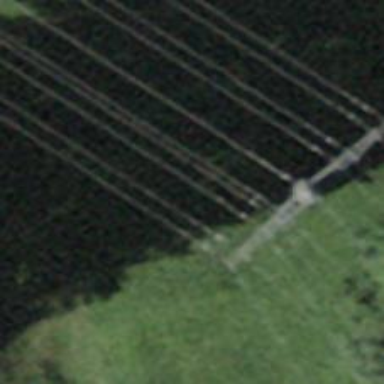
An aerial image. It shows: Power line in the image.